Question: I would like to shade an area in a R plot similar to the picture in the below link. Can anyone please help me in this regard.
Here is the data:
'''
x=c(1.864465, 1.827621, 1.826651, 1.861554, 1.913762, 1.947597, 2.000194, 2.088858, 2.122402, 2.211357, 2.299051, 2.369923, 2.476087, 2.56446, 2.671303, 2.705721, 2.794287, 2.865063, 2.881787, 2.934675, 3.113458, 3.18404, 3.29098, 3.559398, 3.66692, 3.809539, 3.952352, 4.094875, 4.291546, 4.577658, 4.702389, 4.899254, 5.275486, 5.49053, 5.813291, 6.01006, 6.170955, 6.349642, 6.438112, 6.509179, 6.597842, 6.7042, 6.774588, 6.790923, 6.896699, 6.949102, 7.073542, 7.179996, 7.232496, 7.320772, 7.481861, 7.660839, 7.785667, 7.909719, 7.837196, 7.710524, 7.584046, 7.349561, 7.186822, 6.933769, 6.645134, 6.464313, 6.<PHONE>.120558 6.047648 5.956655 5.794013 5.667244 5.594721 )
y=c(9.97042, 9.866379, 9.75064, 9.623202, 9.414684, 9.159933, 8.99771, 8.846937, 8.557464, 8.441412, 8.1749, 8.047337, 7.838631, 7.653136, 7.525448, 7.34014, 7.177793, 7.038656, 6.888133, 6.760632, 6.632694, 6.470409, 6.354295, 6.191324, 6.144653, 5.993693, 5.86588, 5.703345, 5.563771, 5.366015, 5.226691, 5.110265, 4.935344, 4.842003, 4.72514, 4.59714, 4.480838, 4.341327, 4.167406, 4.06299, 3.912217, 3.72666, 3.541227, 3.344408, 3.089407, 2.904036, 2.72999, 2.556007, 2.38221, 2.185141, 2.091988, 1.987198, 1.859448, 1.639106, 1.569912, 1.477758, 1.408751, 1.328546, 1.224942, 1.075355, 0.972189, 0.857074, <PHONE>.615208 0.499719 0.372718 0.280689 0.17696 0.107767 )
par(xaxs="i", yaxs="i")
plot(x,y)
'''

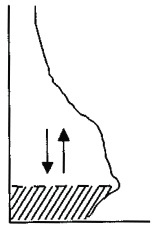
Answer: Try the 'polygon' function, for example:
'''
polygon(x=c(0:5, rev(0:5 )), y=c(rep(0, 6), rep(4,6)), density=10, angle=45)
'''